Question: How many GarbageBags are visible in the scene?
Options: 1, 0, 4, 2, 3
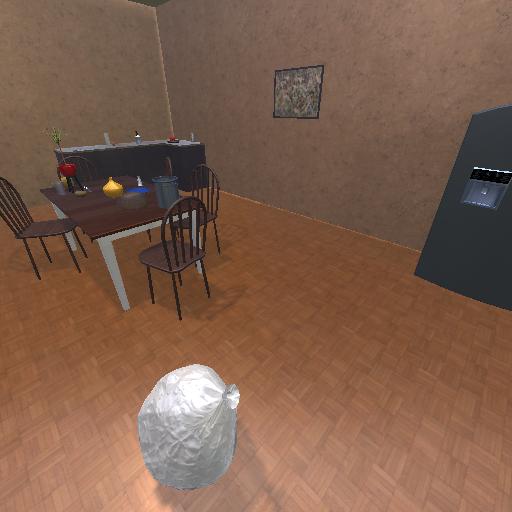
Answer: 1